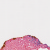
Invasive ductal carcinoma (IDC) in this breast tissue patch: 0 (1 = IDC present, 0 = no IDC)